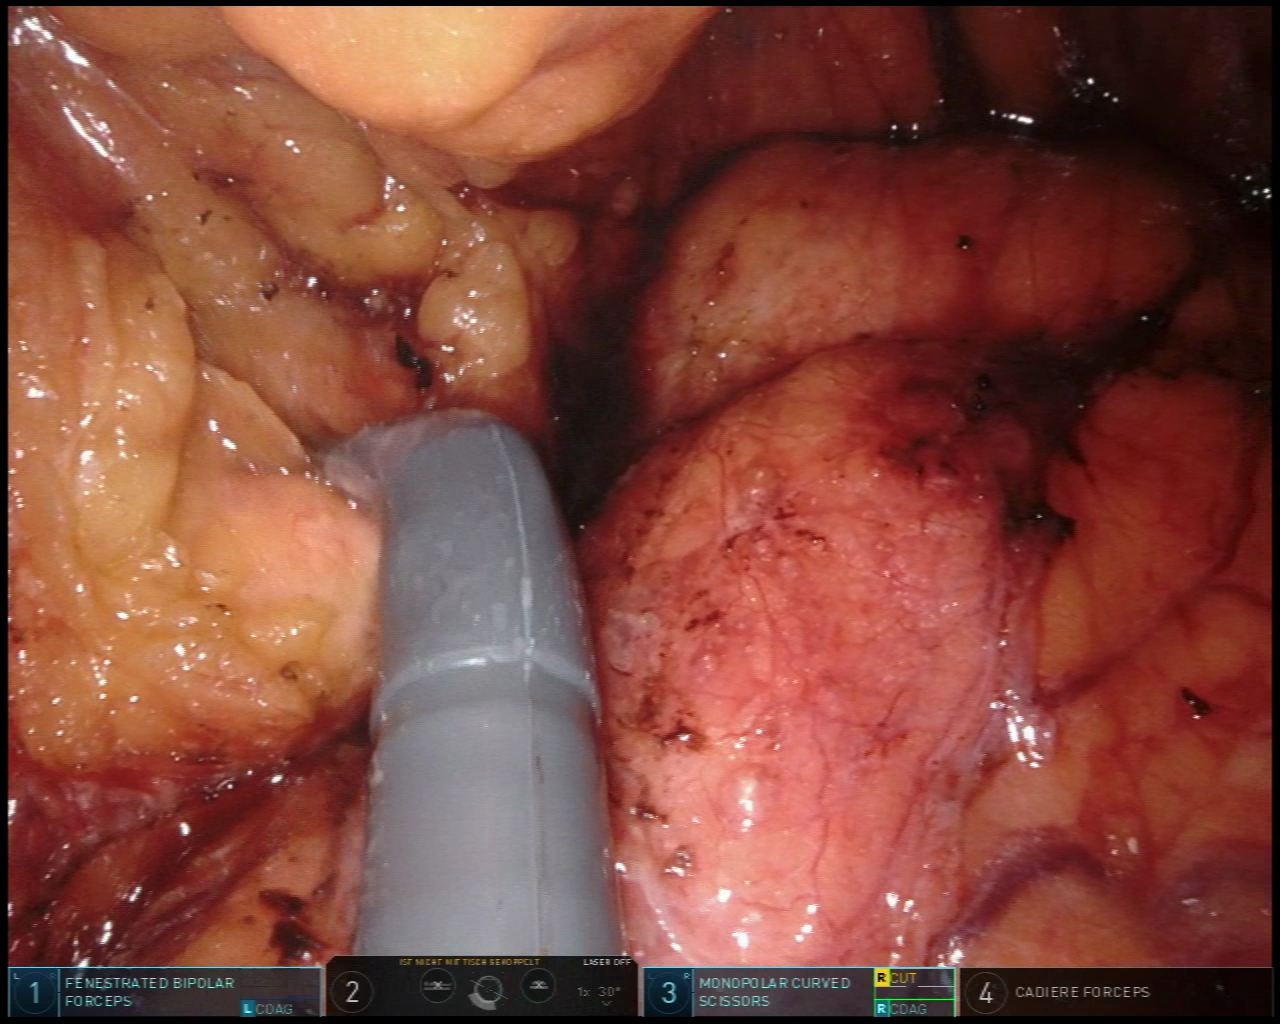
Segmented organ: pancreas
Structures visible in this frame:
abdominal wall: no
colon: no
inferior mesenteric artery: no
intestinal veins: no
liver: no
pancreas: yes
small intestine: no
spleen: no
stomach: no
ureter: no
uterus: no
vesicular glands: no